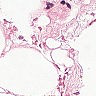
Metastatic tissue present: no